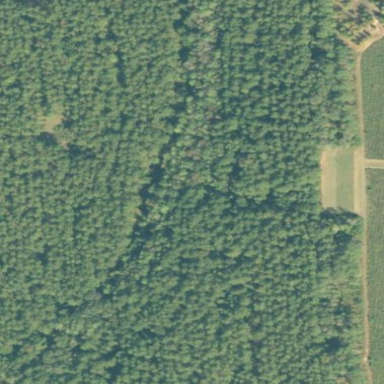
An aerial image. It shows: Forest area predominantly covered with needle-leaved trees.